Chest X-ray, PA view. Patient: 38 years old, sex F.
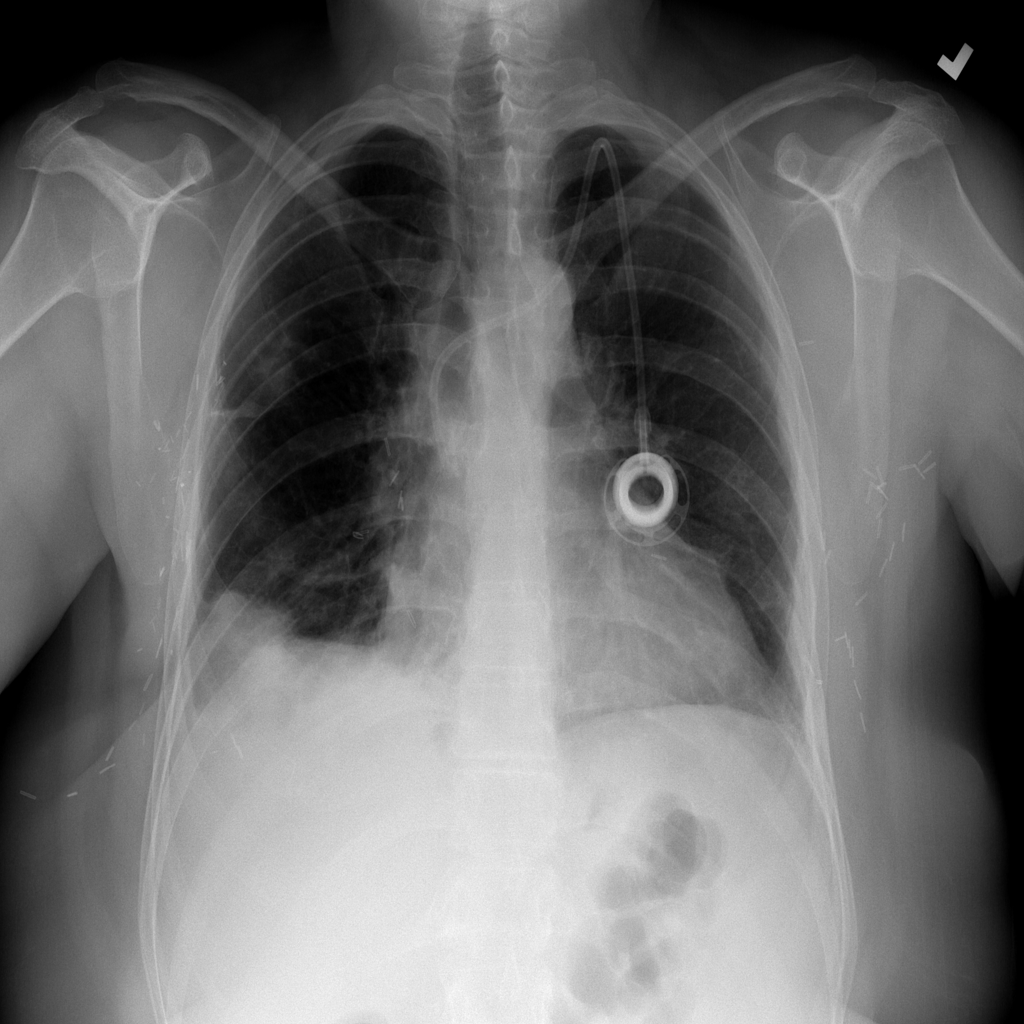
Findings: Effusion